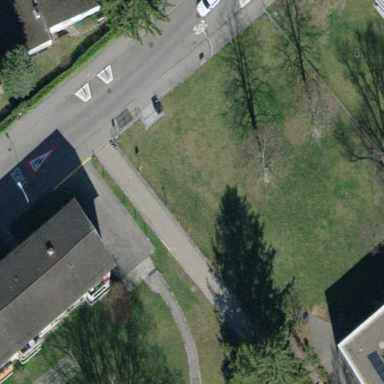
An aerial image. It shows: Kindergarten building.